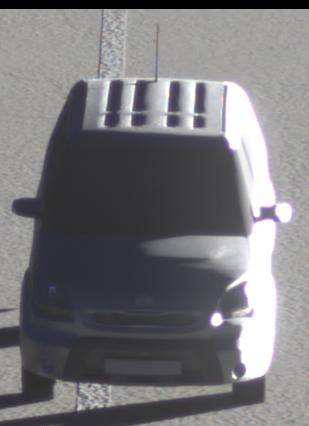
Make: KIA
Model: Soul 1.6
Detailed model: Soul (AM)
Model produced from: 2009/02
Model produced until: 2009/11
Doors: 5
Color: white
Road condition: dry road
Daytime: sunrise or sunset
Contrast: high contrast